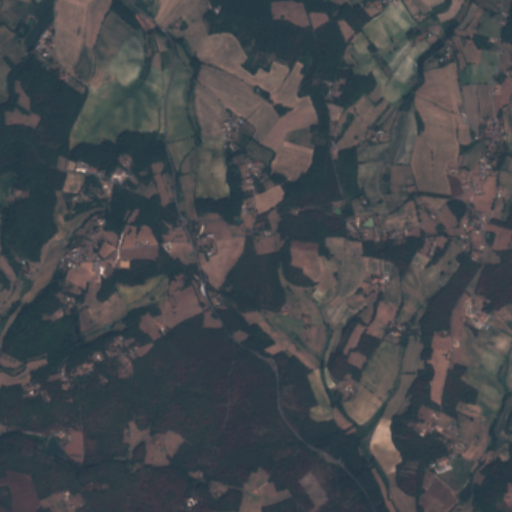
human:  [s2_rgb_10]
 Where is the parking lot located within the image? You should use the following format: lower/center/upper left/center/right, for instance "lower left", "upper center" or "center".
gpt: The parking lot is located in the center left of the image.
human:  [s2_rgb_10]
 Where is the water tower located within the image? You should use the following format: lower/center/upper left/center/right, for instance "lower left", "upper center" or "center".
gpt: The water tower is located in the center of the image.
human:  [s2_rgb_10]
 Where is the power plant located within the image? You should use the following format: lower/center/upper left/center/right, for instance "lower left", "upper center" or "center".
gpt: There is no power plant in the image.